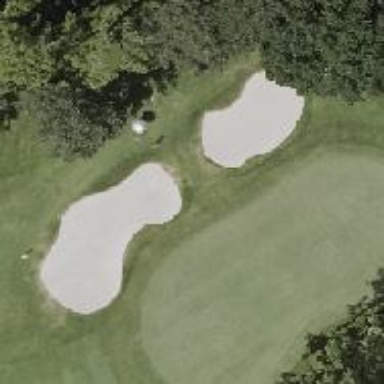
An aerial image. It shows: Golf bunker.